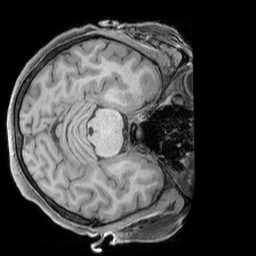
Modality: T1w
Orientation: axial
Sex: female
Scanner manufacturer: siemens
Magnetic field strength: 3 T
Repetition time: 2.3 s
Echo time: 0.00226 s